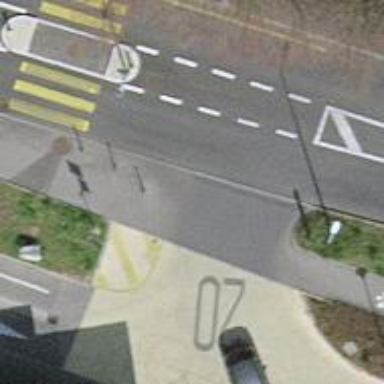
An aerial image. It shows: Asphalt road designated as living street.